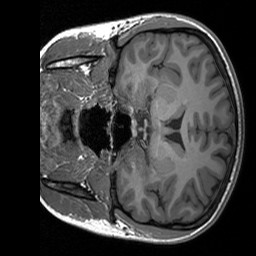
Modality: T1w
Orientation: coronal
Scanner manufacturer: siemens
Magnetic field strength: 3 T
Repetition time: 1.76 s
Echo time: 0.0022 s